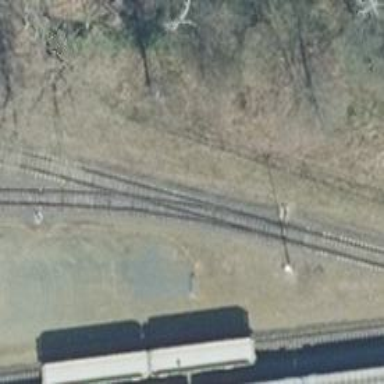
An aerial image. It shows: Railway yard used for servicing trains.